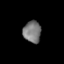
Tissue: prostate
Cell type: Fibroblasts
Senescence score: 0.8211
Nuclear area (px): 375
Mean DAPI intensity: 121.08